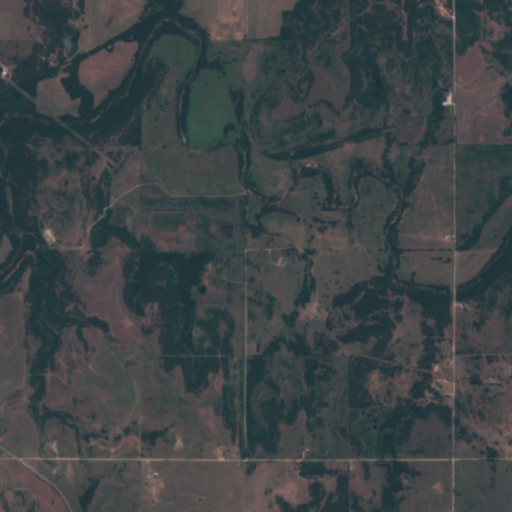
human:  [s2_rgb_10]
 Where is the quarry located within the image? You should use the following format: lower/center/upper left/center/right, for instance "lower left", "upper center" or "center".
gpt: There is no quarry in the image.